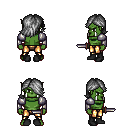
a pixel art fantasy rpg character, male body template, orc, green skin, steel arm armor, gold greaves, gray swoop hairstyle, black shoes, dagger, four views (front, back, left, right), 2x2 character sprite sheet, small pixel art, hard edges, no anti-aliasing